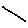
Label: line